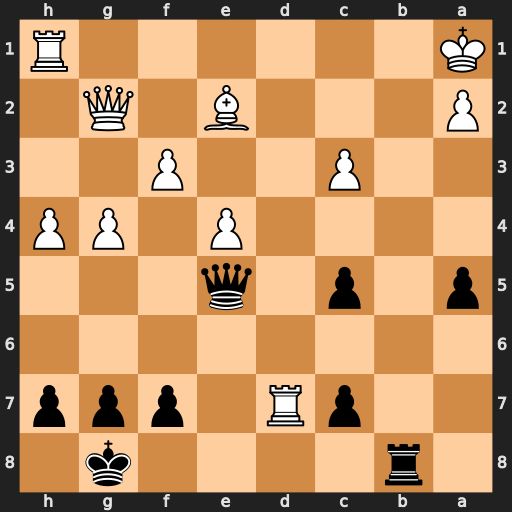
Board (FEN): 1r4k1/2pR1ppp/8/p1p1q3/4P1PP/2P2P2/P3B1Q1/K6R
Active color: b
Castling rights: -
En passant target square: -
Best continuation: Qxc3#